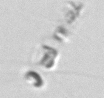
Label: Chaetoceros_socialis